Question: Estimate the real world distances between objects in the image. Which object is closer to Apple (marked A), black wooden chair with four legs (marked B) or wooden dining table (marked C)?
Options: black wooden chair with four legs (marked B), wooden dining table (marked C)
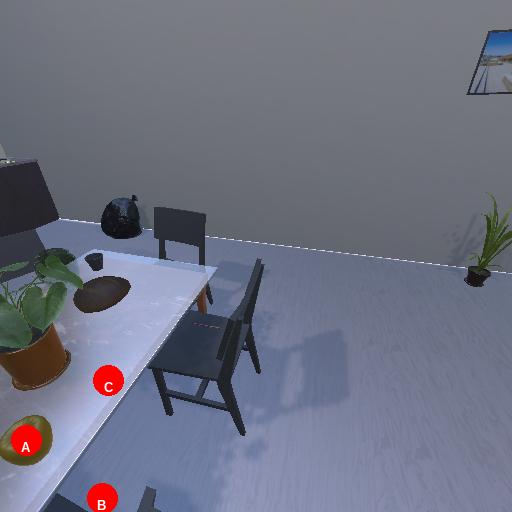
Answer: black wooden chair with four legs (marked B)